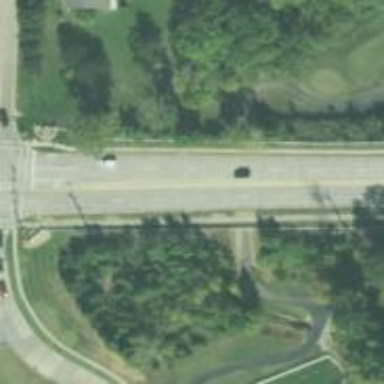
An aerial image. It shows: Service road used as golf cart path.